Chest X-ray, PA view. Patient: 25 years old, sex M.
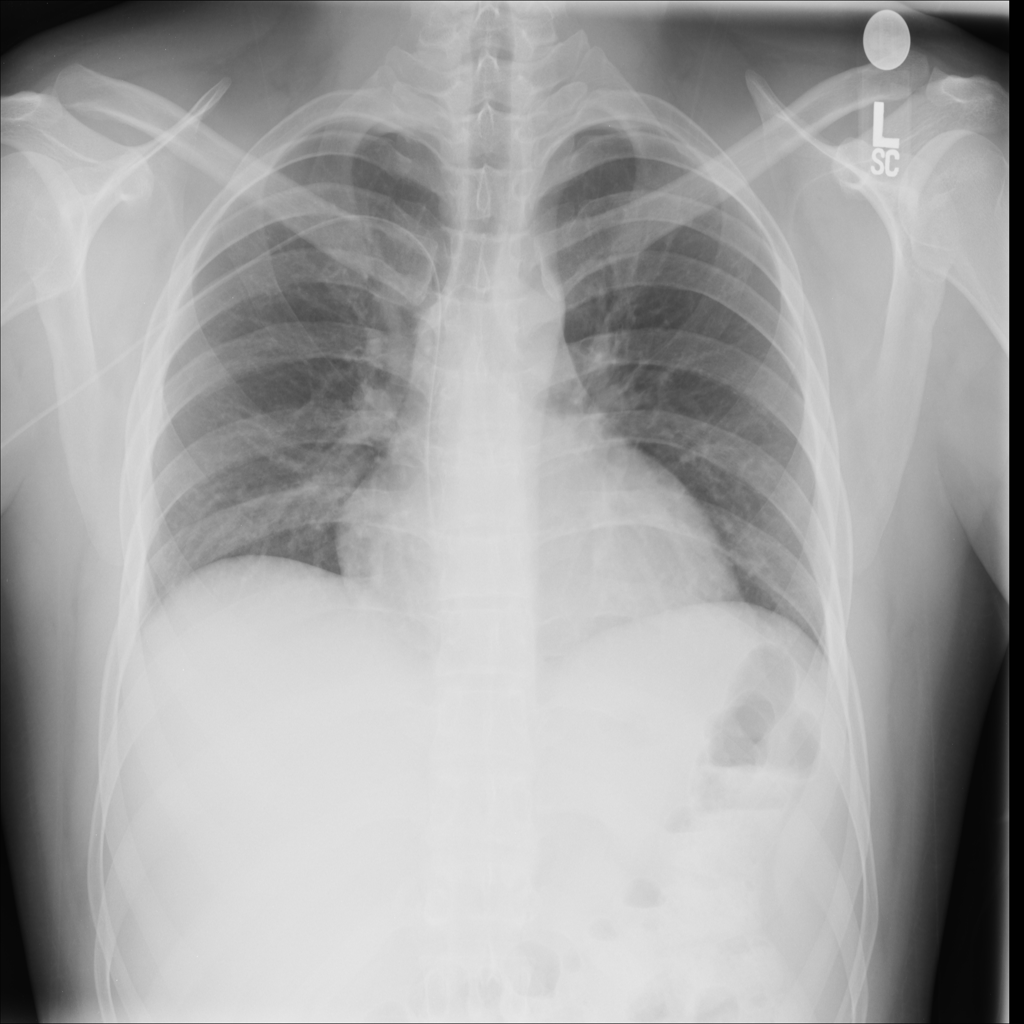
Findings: No Finding